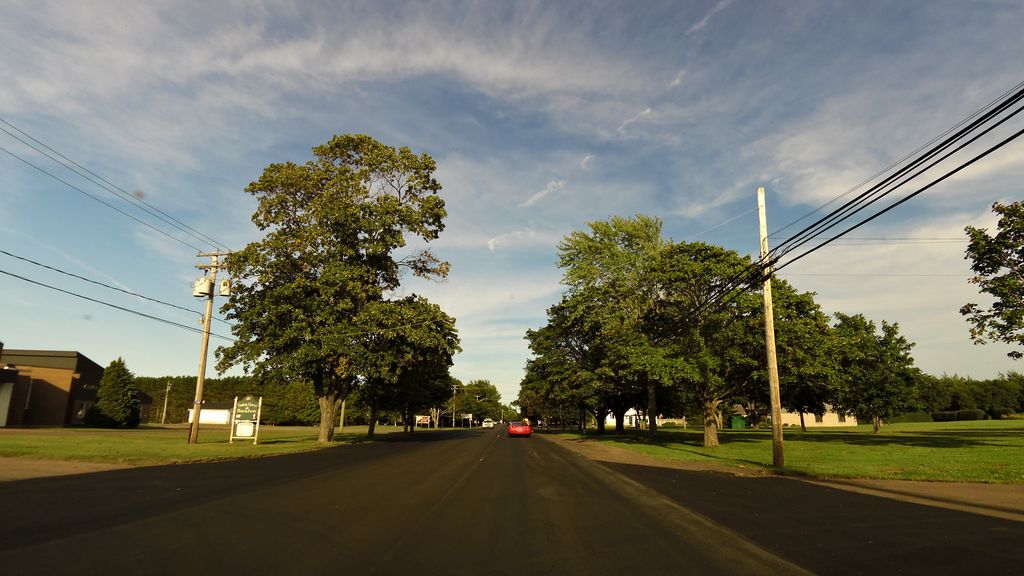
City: charlottetown